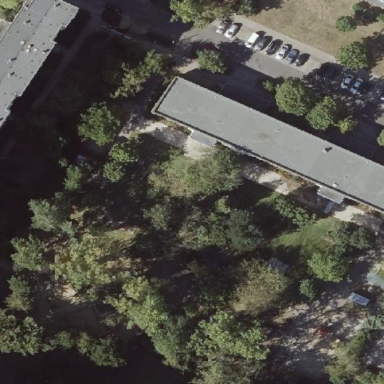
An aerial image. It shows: Flat-roofed kindergarten building.